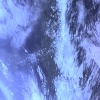
Label: cloud